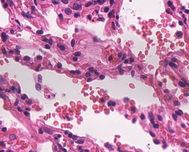
Tumor epithelial tissue: no
Tumor-associated stroma tissue: no
Normal tissue: yes